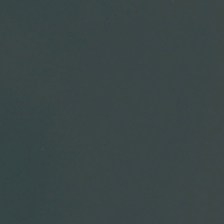
Land cover: lake_pond